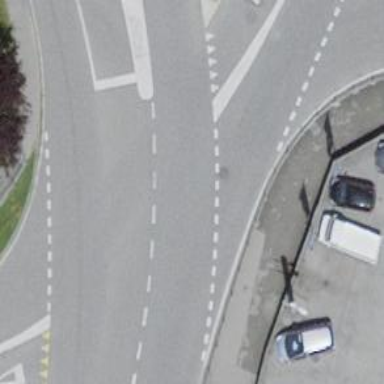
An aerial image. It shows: Road with traffic signals.